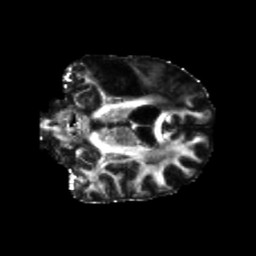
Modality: FA
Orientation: coronal
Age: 49
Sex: male
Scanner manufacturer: siemens
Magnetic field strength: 3 T
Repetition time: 5.25 s
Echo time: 0.08 s